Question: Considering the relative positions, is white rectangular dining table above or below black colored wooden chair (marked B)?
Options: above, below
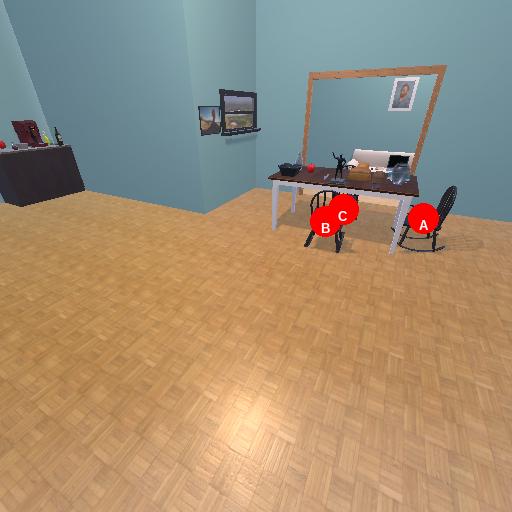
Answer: above